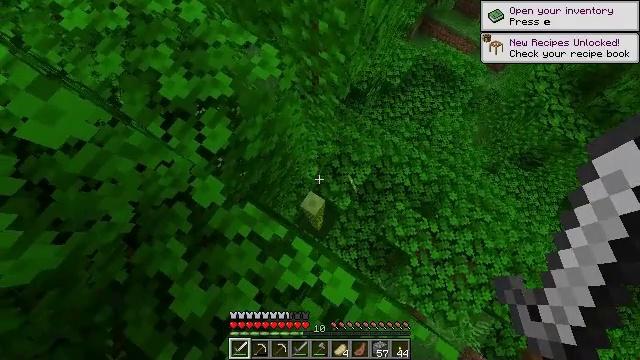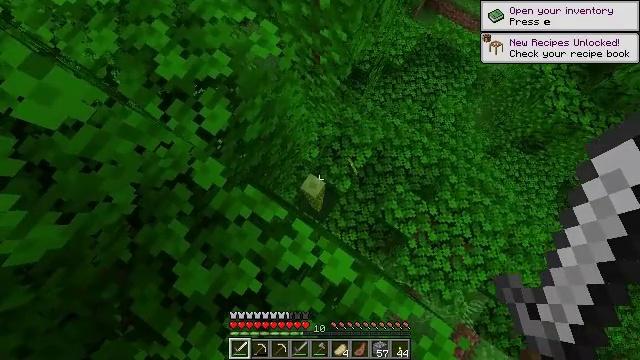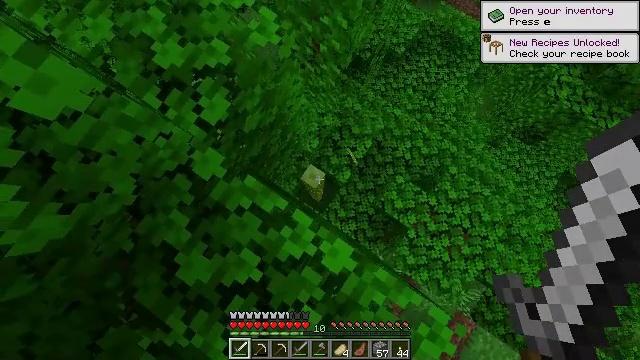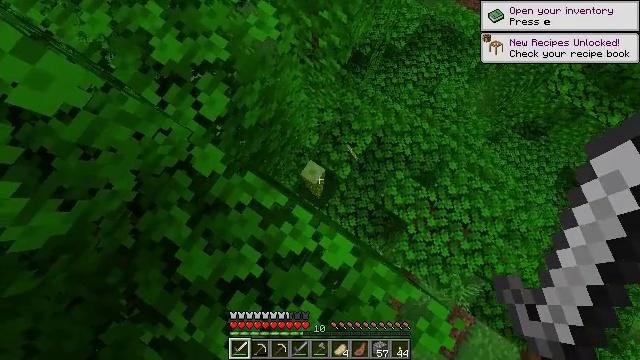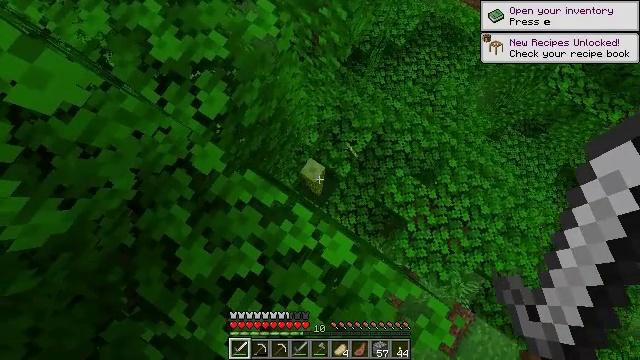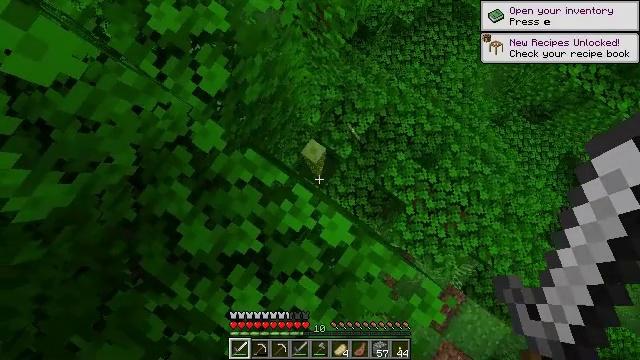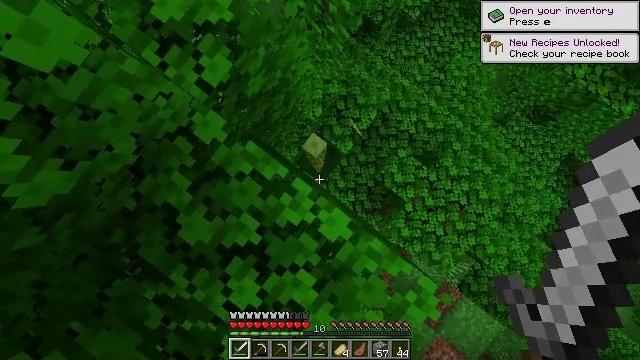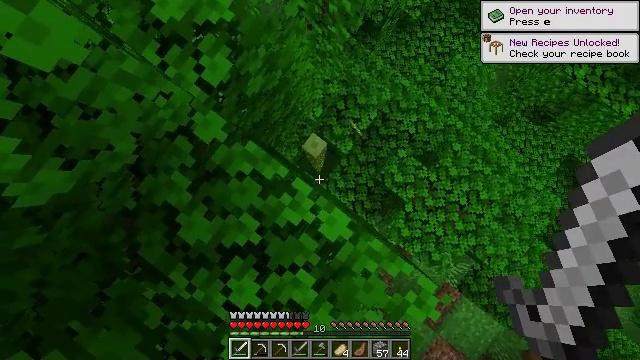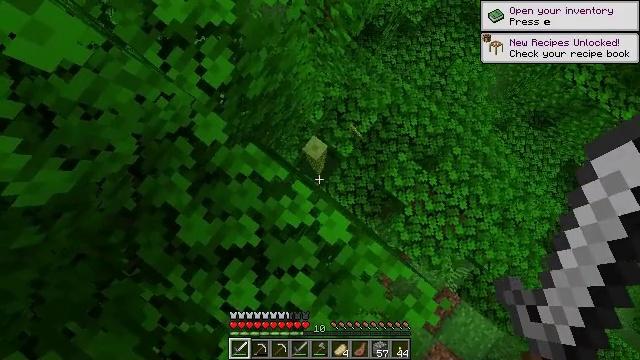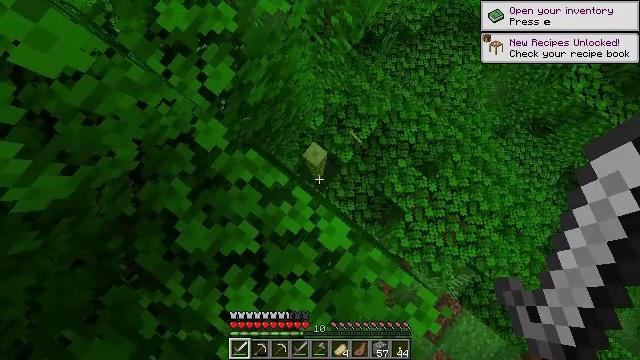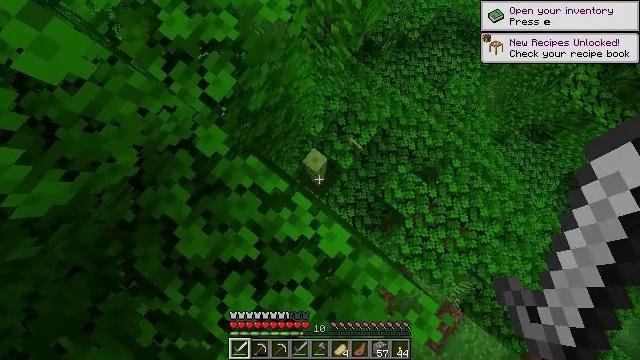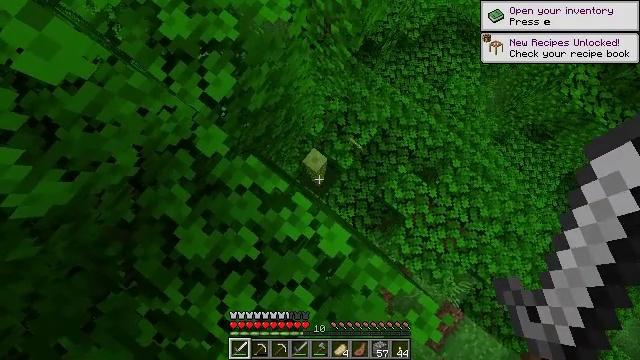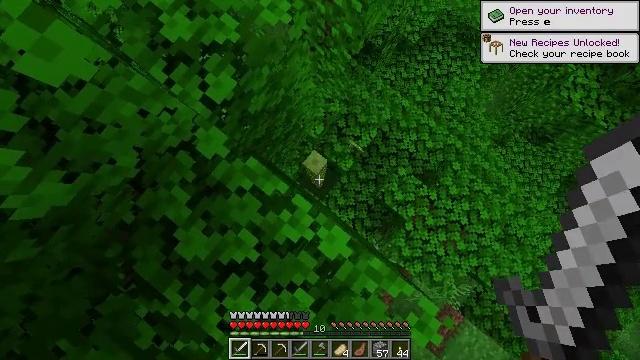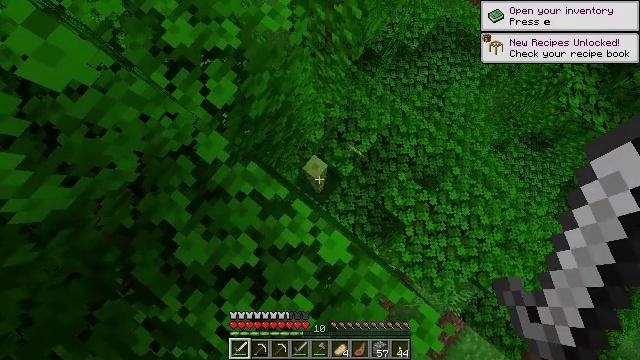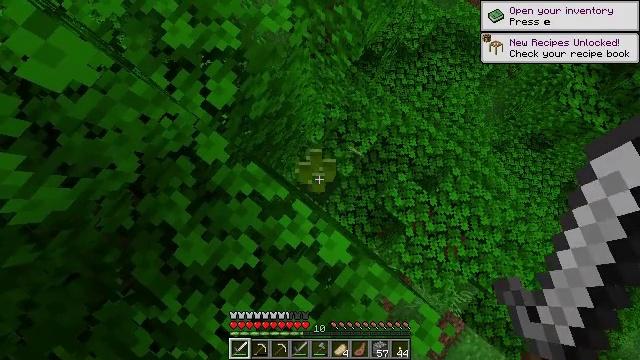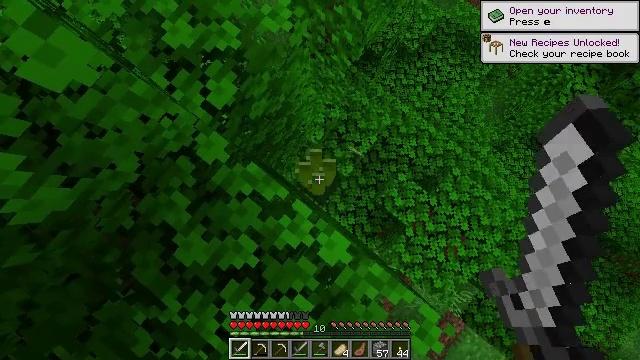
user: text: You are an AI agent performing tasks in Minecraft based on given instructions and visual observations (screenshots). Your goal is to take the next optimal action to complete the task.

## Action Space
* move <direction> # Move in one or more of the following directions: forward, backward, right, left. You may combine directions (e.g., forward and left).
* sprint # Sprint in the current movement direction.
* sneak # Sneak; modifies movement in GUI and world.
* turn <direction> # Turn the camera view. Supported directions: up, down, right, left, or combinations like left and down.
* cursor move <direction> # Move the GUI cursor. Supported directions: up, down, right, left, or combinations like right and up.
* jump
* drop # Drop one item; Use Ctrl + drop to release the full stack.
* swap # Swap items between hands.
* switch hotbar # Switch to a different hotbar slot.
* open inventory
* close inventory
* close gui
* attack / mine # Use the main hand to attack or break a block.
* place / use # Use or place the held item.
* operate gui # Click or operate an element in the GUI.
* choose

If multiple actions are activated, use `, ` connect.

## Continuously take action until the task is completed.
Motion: motion action
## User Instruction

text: Break the bamboo stalk.
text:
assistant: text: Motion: turn down
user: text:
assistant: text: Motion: turn down
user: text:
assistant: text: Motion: no_op
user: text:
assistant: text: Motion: no_op
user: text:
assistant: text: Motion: turn left and down
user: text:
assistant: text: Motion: turn left and down
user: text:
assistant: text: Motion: no_op
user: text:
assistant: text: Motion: no_op
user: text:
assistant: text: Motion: turn up
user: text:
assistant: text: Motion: turn up
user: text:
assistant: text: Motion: no_op
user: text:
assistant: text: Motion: no_op
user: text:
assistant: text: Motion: turn up
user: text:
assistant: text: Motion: attack / mine
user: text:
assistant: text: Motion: attack / mine
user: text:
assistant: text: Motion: no_op
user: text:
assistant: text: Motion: no_op
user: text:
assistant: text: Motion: no_op
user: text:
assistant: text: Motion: no_op
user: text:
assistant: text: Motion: no_op
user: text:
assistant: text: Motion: no_op
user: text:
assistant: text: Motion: no_op
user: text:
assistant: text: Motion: no_op
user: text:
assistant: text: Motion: no_op
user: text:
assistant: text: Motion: no_op
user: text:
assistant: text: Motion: no_op
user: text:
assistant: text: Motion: no_op
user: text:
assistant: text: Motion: no_op
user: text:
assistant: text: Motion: no_op
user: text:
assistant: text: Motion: turn down